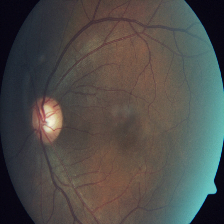
Diabetic retinopathy grade: Severe